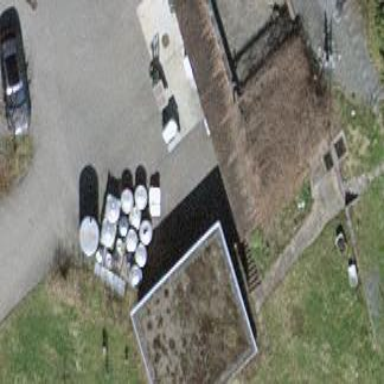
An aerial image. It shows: Carport building.